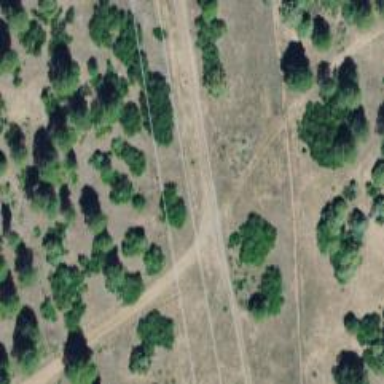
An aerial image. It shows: Abandoned railway.